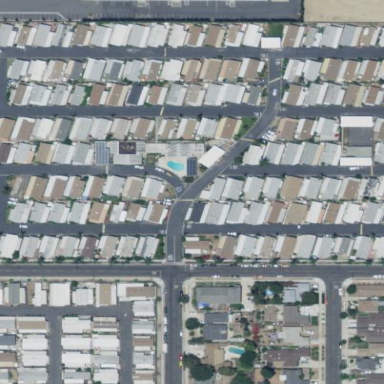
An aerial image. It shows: Residential area designated as trailer park.